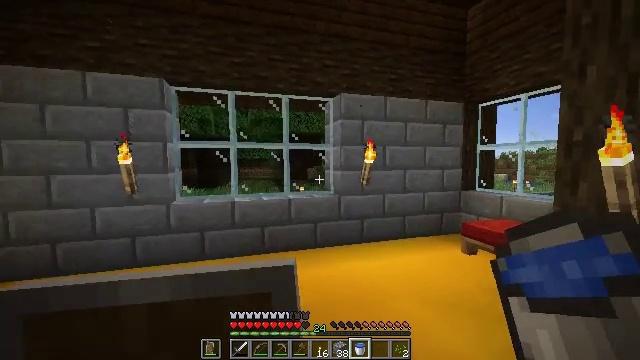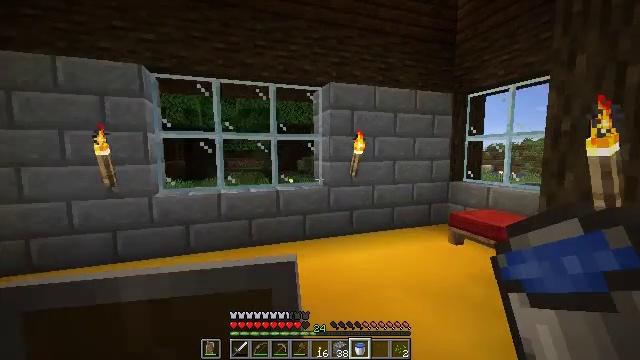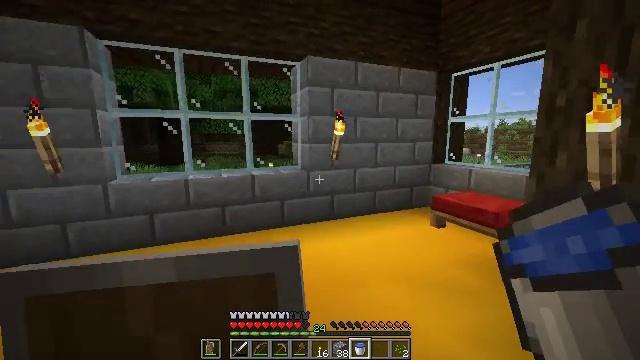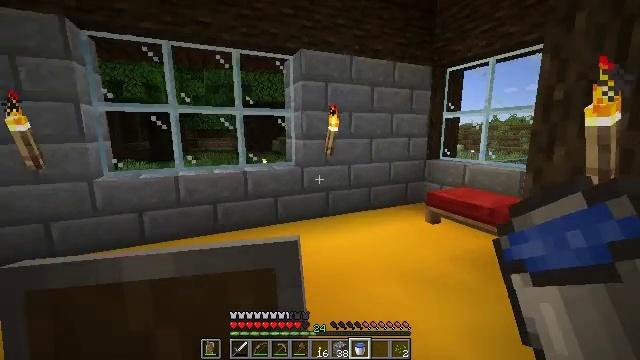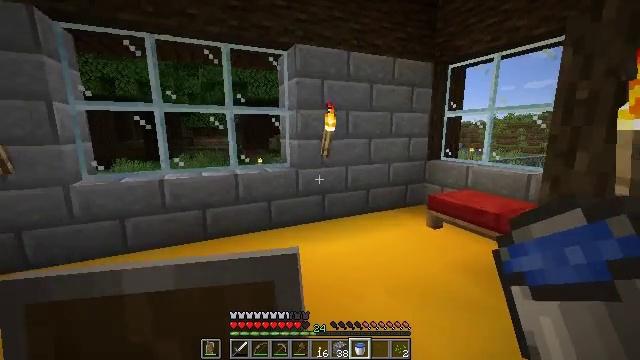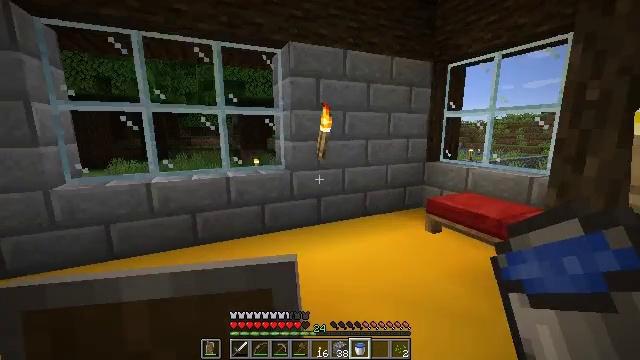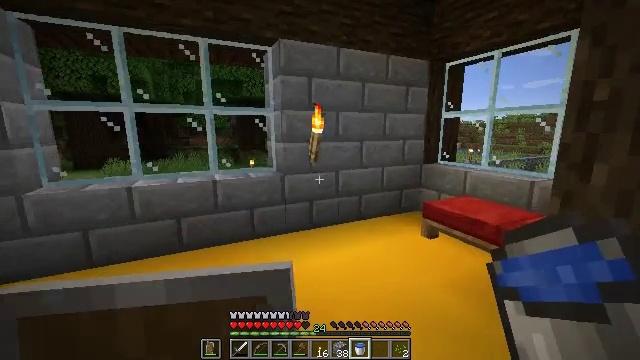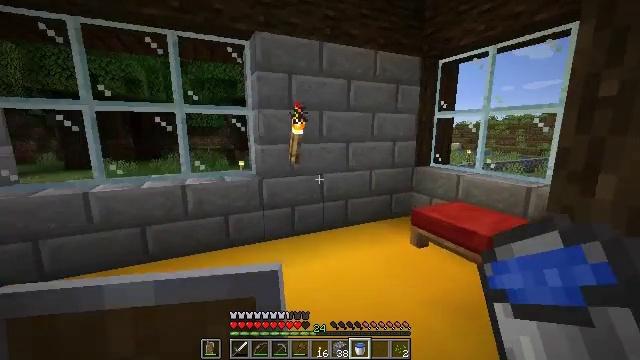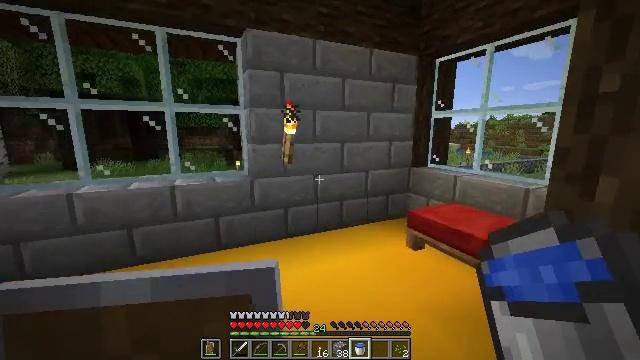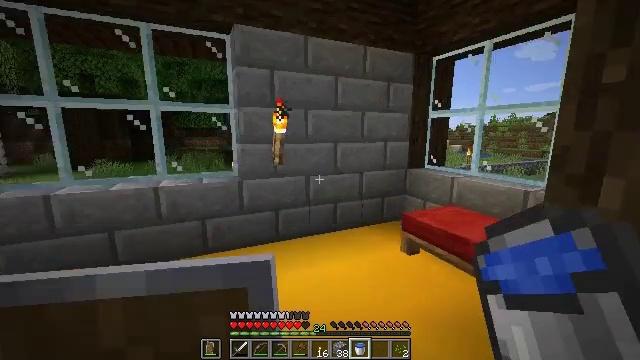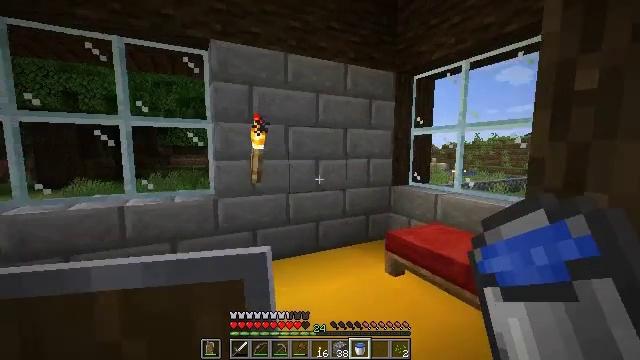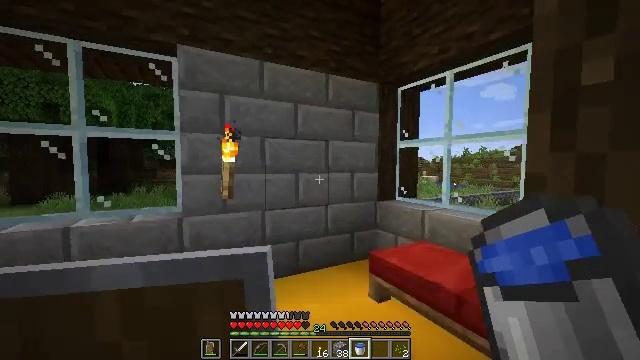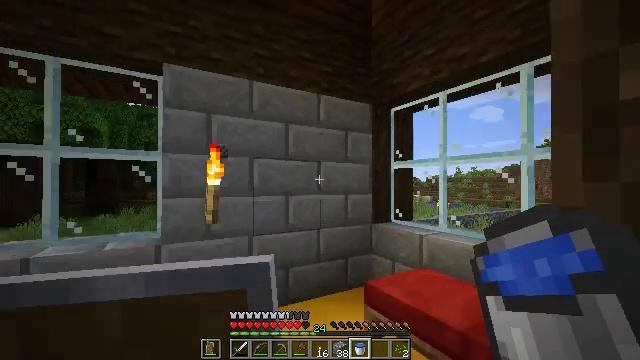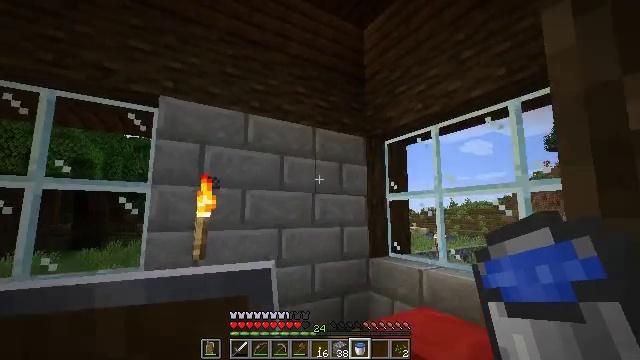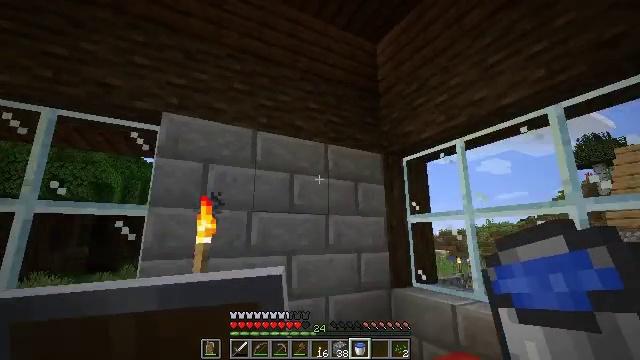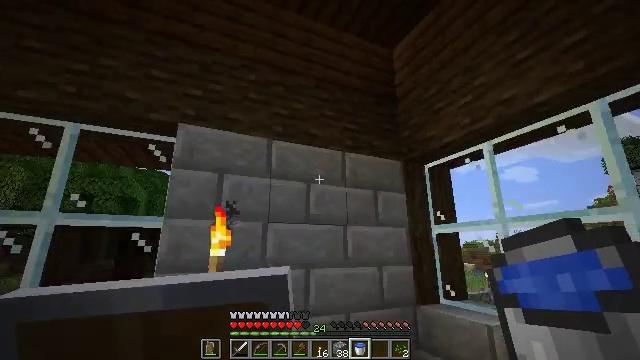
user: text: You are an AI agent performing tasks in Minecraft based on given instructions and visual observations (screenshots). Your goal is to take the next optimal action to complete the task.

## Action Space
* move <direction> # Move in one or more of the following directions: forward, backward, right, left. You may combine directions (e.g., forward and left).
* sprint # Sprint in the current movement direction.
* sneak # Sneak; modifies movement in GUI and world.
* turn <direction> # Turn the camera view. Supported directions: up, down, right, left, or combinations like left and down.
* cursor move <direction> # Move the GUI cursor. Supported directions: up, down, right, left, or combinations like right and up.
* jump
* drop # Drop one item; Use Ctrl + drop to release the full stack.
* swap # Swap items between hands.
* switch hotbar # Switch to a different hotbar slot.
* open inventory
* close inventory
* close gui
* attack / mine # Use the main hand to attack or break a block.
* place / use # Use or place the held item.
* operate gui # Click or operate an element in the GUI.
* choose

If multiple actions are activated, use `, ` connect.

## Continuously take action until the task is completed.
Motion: motion action
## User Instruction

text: Mine a chest to move it.
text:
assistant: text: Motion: move forward, turn right and down
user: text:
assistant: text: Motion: move forward, turn right and down
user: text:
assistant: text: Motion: move forward, turn right
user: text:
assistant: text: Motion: move forward and move right
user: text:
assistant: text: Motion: move forward and move right
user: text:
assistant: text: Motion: move forward and move right
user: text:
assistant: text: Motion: move forward and move right
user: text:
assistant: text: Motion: move forward and move right
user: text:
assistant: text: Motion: move forward and move right
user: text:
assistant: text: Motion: move forward and move right, turn right and up
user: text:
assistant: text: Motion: move forward, turn right and up
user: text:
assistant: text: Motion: move forward, turn right and up
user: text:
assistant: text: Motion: move forward, turn right and up
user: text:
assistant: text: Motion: move forward, turn left and up
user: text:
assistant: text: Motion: move forward, turn left and up
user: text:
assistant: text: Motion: turn left
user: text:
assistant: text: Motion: turn left and down
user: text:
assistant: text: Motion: move back, turn left and down
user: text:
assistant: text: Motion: move back, turn left and down
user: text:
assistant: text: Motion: move back and move left, turn right and down
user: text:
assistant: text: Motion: move back and move left, turn right and down
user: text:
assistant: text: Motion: move back and move left, turn right and down
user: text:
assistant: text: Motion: move back and move left, turn right and up
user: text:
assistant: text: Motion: move back and move left, turn right and up
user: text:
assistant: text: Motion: move back and move left, turn right and up
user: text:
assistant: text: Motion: move back and move right, turn right and down
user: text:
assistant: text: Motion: move right, turn right and up
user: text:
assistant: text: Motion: move forward and move right
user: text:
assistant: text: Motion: move forward
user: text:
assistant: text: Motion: move forward